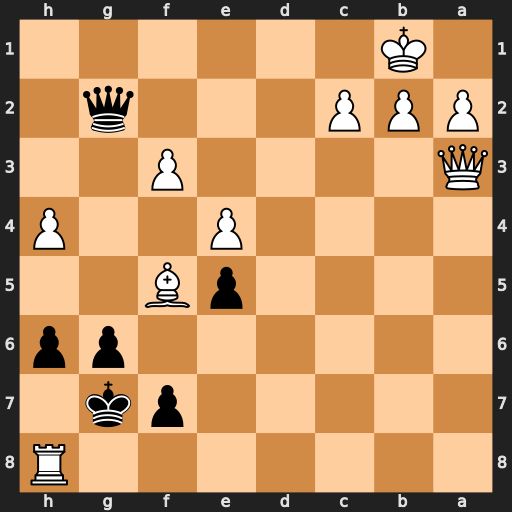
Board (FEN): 7R/5pk1/6pp/4pB2/4P2P/Q4P2/PPP3q1/1K6
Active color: b
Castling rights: -
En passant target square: -
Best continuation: Qf1#